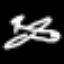
Label: airplane